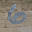
Label: 6